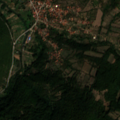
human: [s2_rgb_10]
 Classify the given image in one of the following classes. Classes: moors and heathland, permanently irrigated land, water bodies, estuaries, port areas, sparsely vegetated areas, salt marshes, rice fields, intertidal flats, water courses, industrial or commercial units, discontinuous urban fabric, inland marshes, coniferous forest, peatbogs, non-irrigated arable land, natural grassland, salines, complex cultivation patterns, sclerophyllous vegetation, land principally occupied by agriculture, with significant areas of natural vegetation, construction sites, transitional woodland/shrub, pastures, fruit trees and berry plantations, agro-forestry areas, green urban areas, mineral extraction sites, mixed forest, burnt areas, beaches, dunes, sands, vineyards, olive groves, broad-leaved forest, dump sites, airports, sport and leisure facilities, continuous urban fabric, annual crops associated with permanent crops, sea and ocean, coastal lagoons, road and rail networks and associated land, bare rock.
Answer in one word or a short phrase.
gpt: discontinuous urban fabric, complex cultivation patterns, broad-leaved forest, transitional woodland/shrub